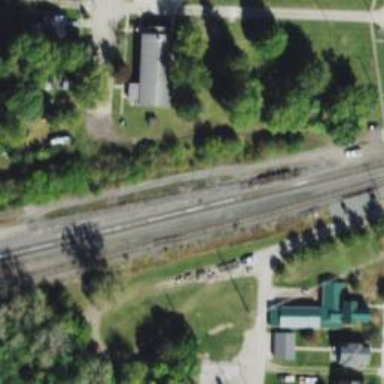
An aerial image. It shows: Two railway tracks with rails.